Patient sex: M
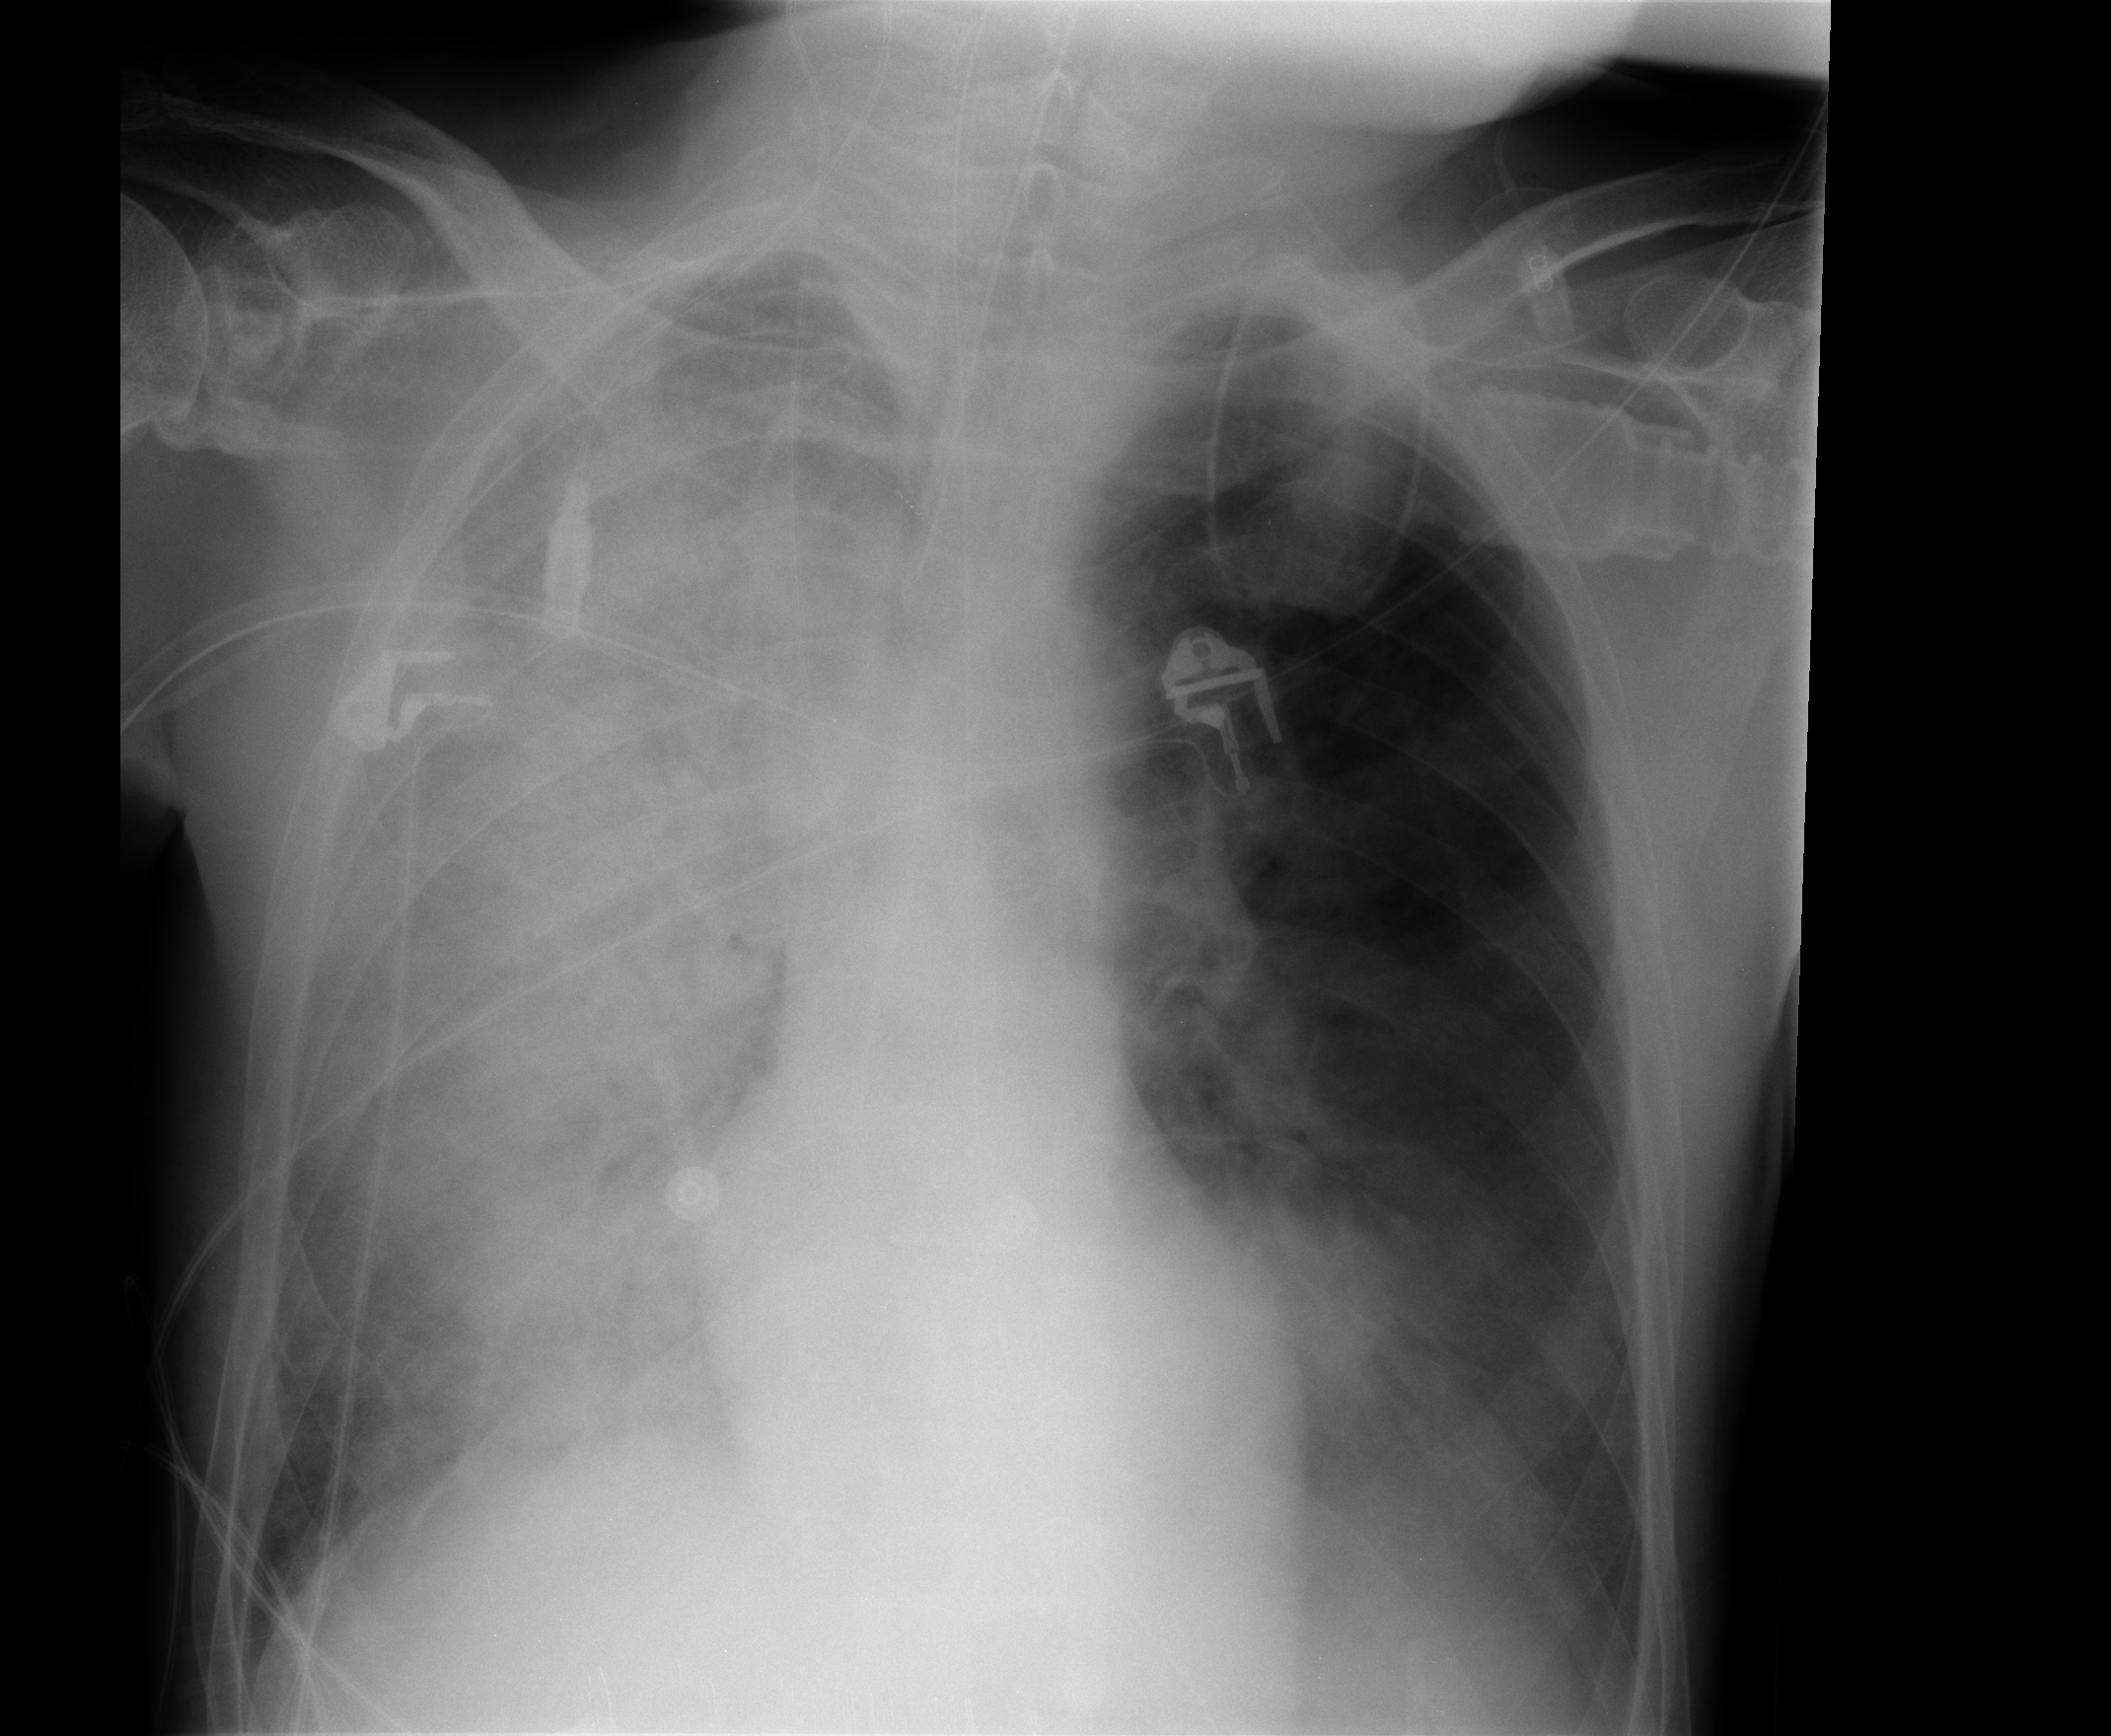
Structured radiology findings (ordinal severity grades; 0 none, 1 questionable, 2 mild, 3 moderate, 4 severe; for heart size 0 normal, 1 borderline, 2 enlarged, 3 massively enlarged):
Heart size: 0
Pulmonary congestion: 0
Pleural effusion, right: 3
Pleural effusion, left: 2
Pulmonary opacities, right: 4
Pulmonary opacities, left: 1
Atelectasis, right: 3
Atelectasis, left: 2